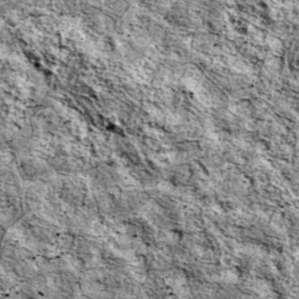
Label: non_frost